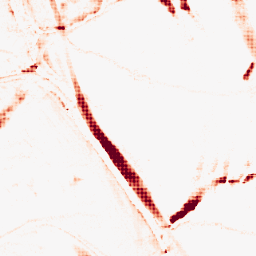
Category: morphological
Decomposition family: morphological_rect
Decomposition parameters: operation: opening
width: 20
height: 5
Upsampling method: sinc_hamming
Upsampling parameters: scale: 8
kernel_size: 8
Upsampling scale: 8